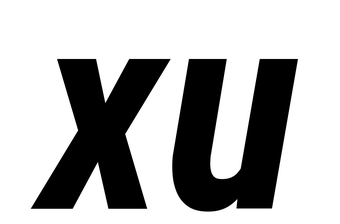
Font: Roboto-Italic_Condensed_Bold_Italic